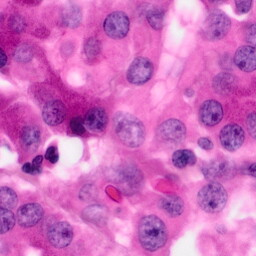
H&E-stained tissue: Pancreatic